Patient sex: M
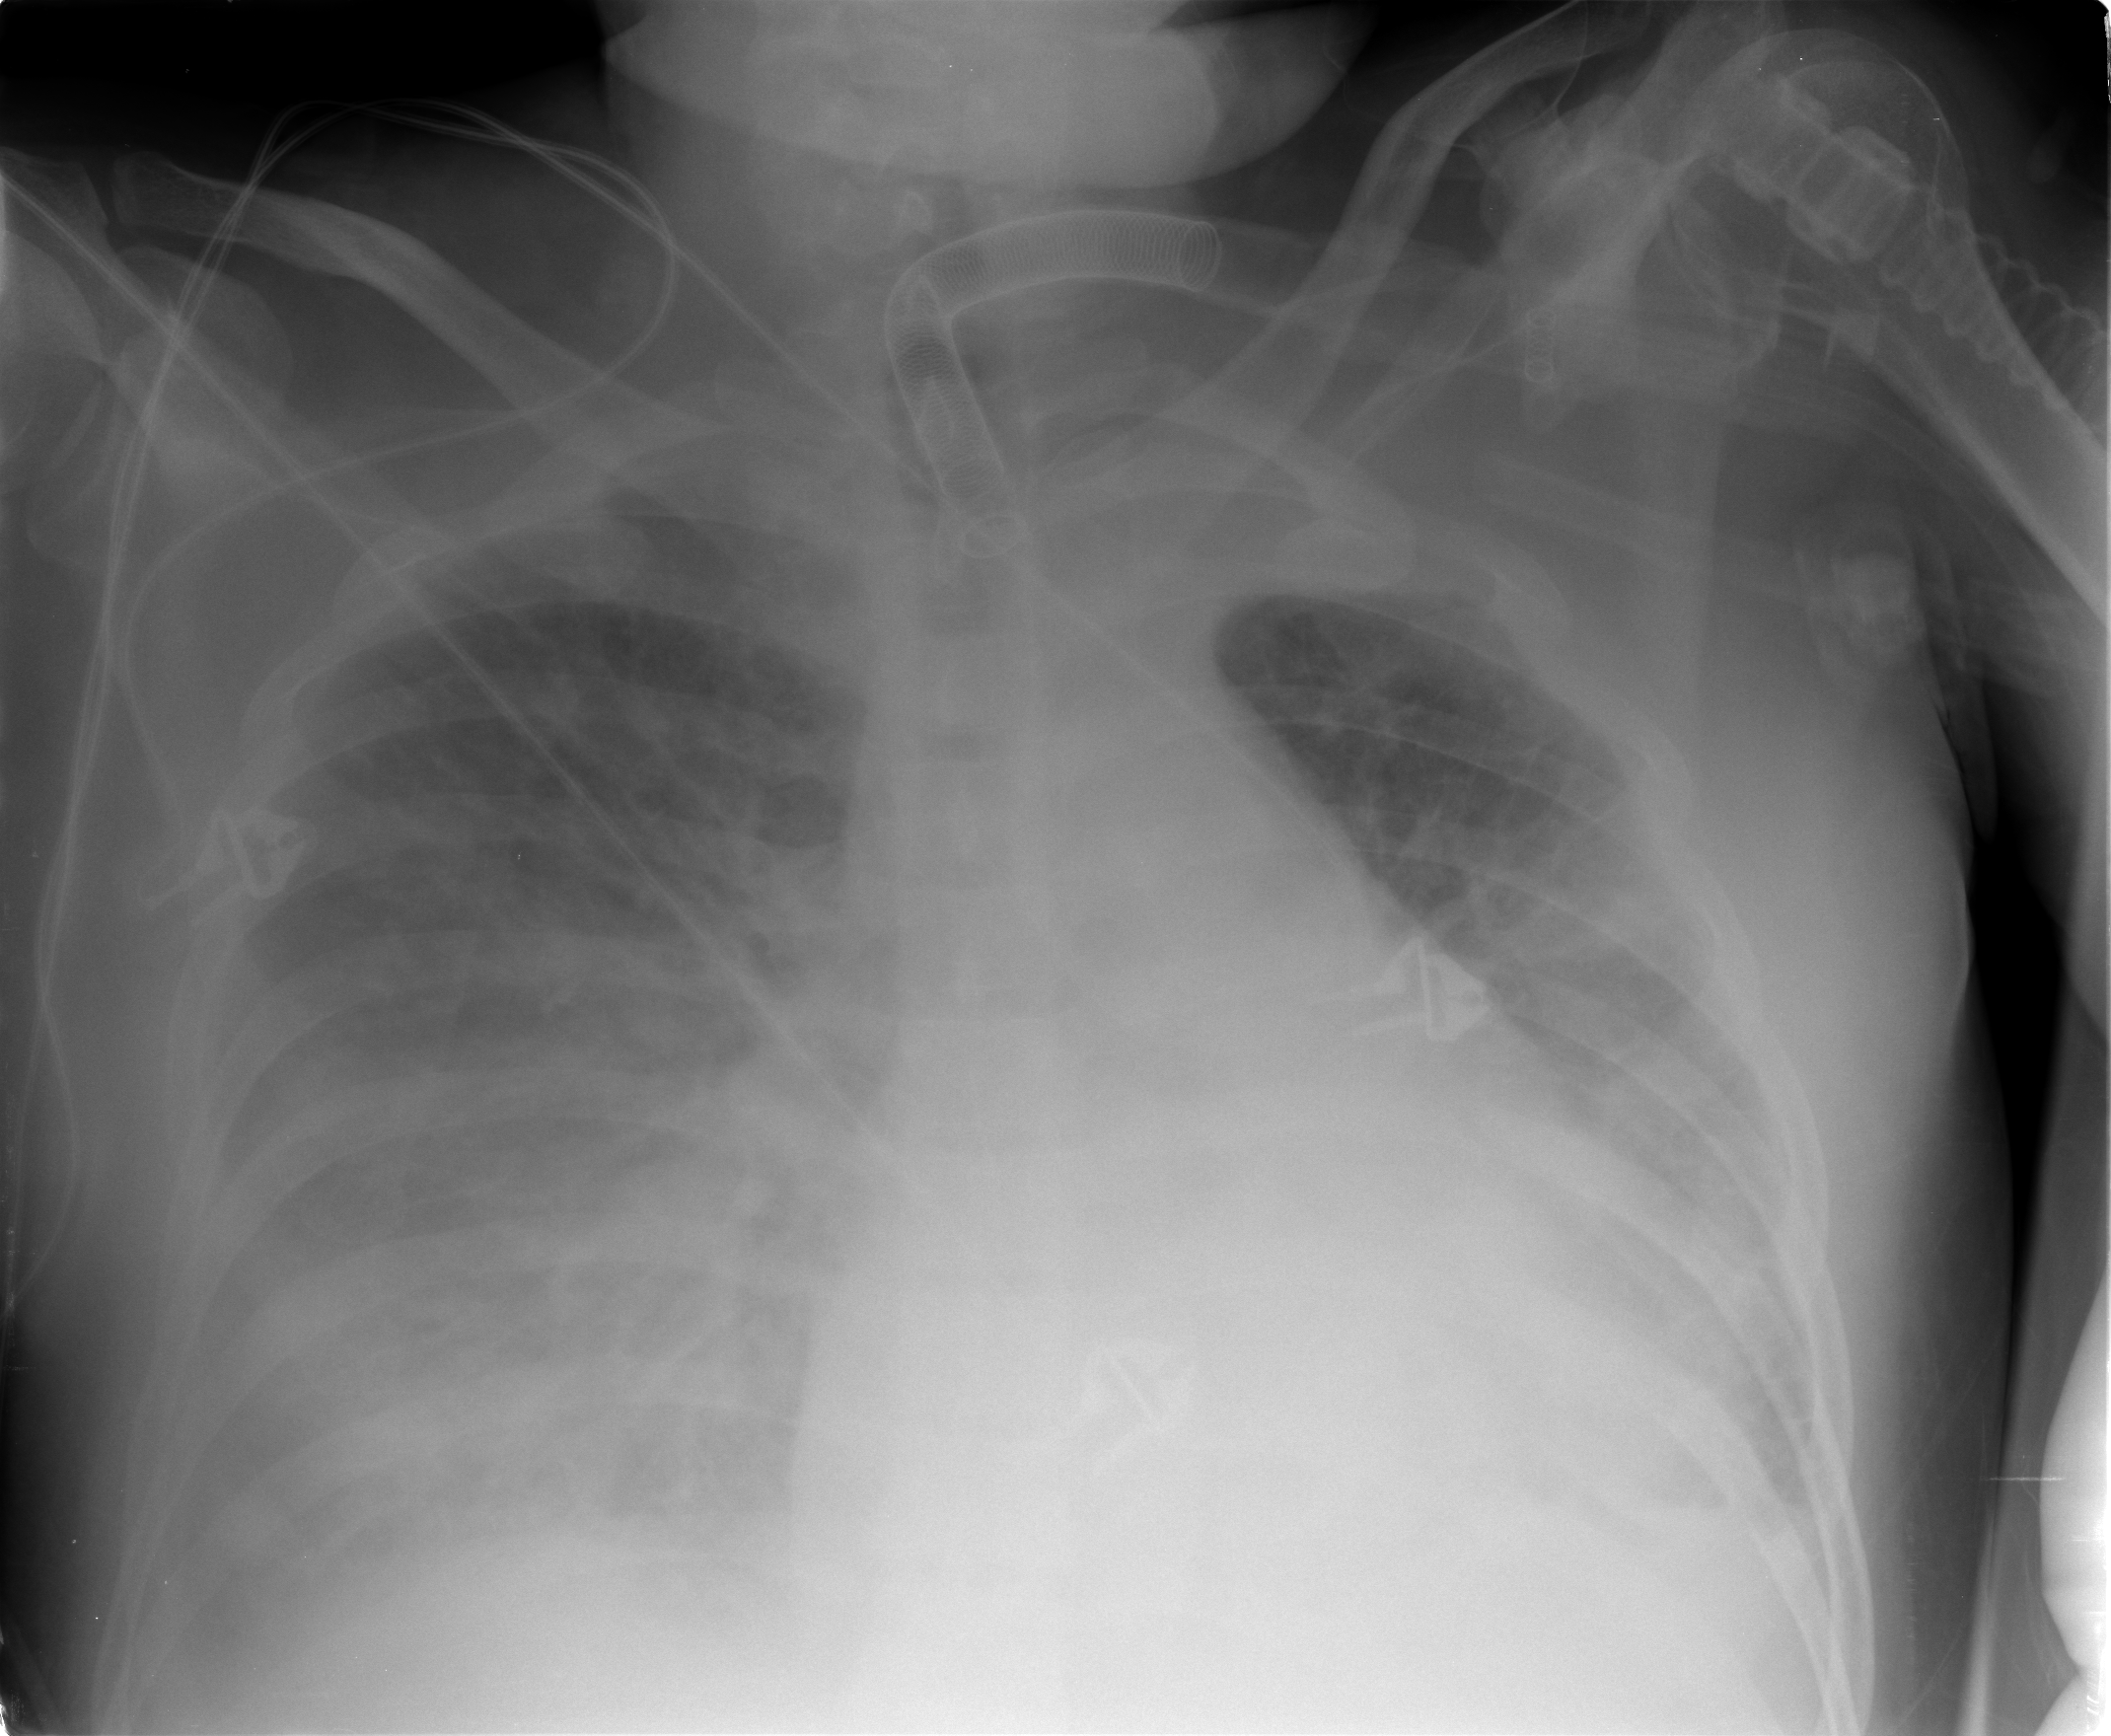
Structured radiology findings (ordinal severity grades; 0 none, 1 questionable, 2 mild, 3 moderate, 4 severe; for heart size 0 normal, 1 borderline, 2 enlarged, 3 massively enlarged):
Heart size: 2
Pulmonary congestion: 3
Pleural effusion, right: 3
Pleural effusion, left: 2
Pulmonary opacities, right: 3
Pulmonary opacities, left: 3
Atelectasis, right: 3
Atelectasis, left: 3